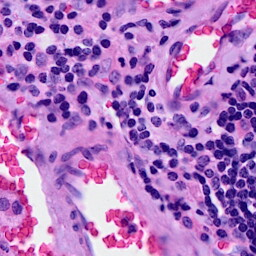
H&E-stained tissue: Breast